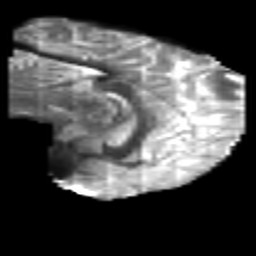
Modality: T2w
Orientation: sagittal
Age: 30
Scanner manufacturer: philips
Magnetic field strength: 3 T
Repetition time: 8.438 s
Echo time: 0.1273 s